Question: I have assignment of values below where value is based on computations for example in the code below.
If the result of
'''
(this.dealDispositionFormFields.terminationPayment / this.metricsData["remainingObligation"])
'''
is not a number or infinity then assign the value of this.terminationPaymentPercentageOfTotalObligation to 0
How do we address that in a one line statment in javascript ? Thanks,

#sample code
'''
this.terminationPaymentPercentageOfTotalObligation
= ( this.dealDispositionFormFields.terminationPayment
/ this.metricsData["remainingObligation"] );
this.terminationPaymentPercentageOfTotalObligation
= Math.round(
this.metricsData["terminationPaymentPercentageOfTotalObligation"]
* 100);
'''
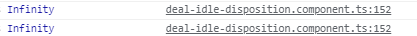
Answer: I think you're looking for a conditional operator.
'''
var x
if(condition) {
//Do something
x=1
}
else {
//Do something else
x=2
}
'''
is equivalent to
'''
const x = condition ? 1 : 2
'''